Field crop: maize
Growth stage: 2
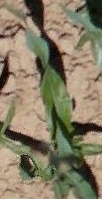
Species: maize